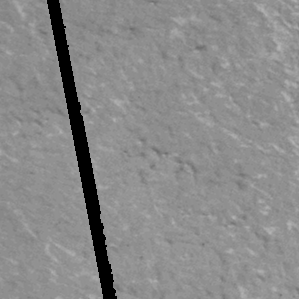
Label: frost